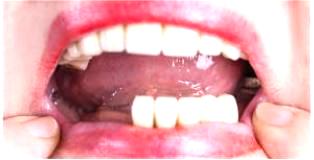
Condition: hypodontia